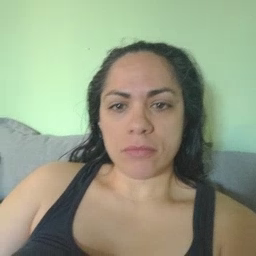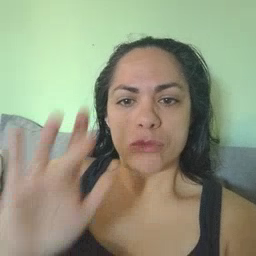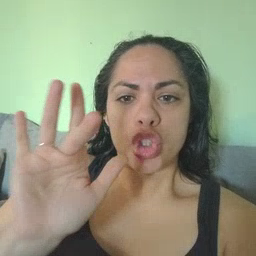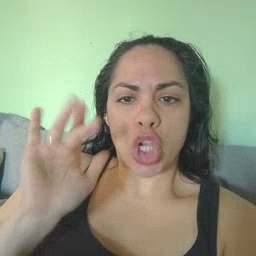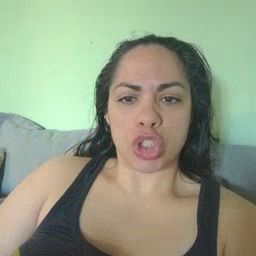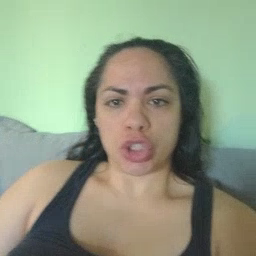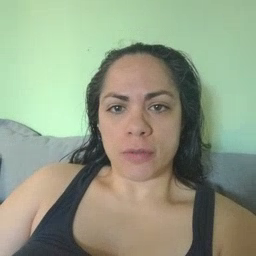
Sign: touch